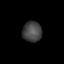
Tissue: skin
Cell type: Epithelial cells
Senescence score: 0.2715
Nuclear area (px): 391
Mean DAPI intensity: 67.793